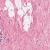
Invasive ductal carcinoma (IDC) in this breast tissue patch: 0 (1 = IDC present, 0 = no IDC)